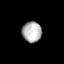
Tissue: lung
Cell type: Endothelial cells
Senescence score: 0.1609
Nuclear area (px): 395
Mean DAPI intensity: 176.982